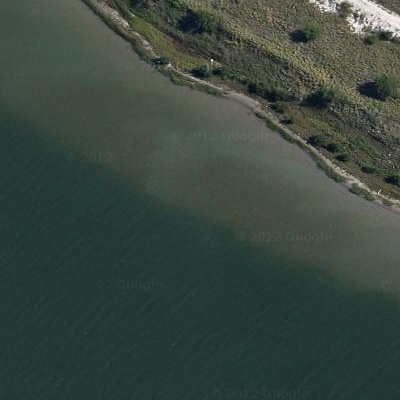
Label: dRiverLake